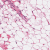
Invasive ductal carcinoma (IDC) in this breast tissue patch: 0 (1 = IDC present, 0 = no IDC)